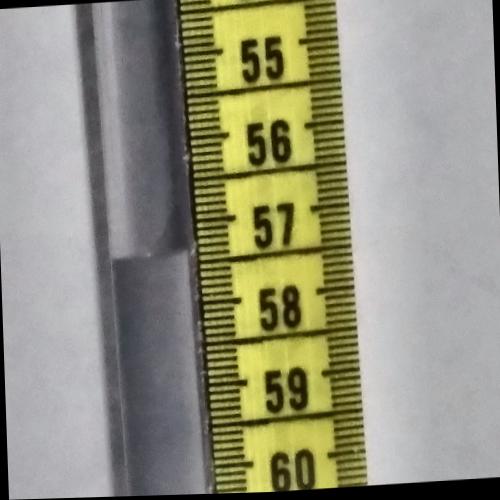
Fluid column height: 57.4 cm